Field crop: maize
Growth stage: 2
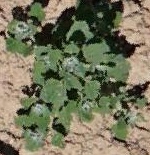
Species: chenopodium